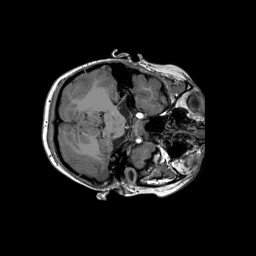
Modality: T1w
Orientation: coronal
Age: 11
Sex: male
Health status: ill